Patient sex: F
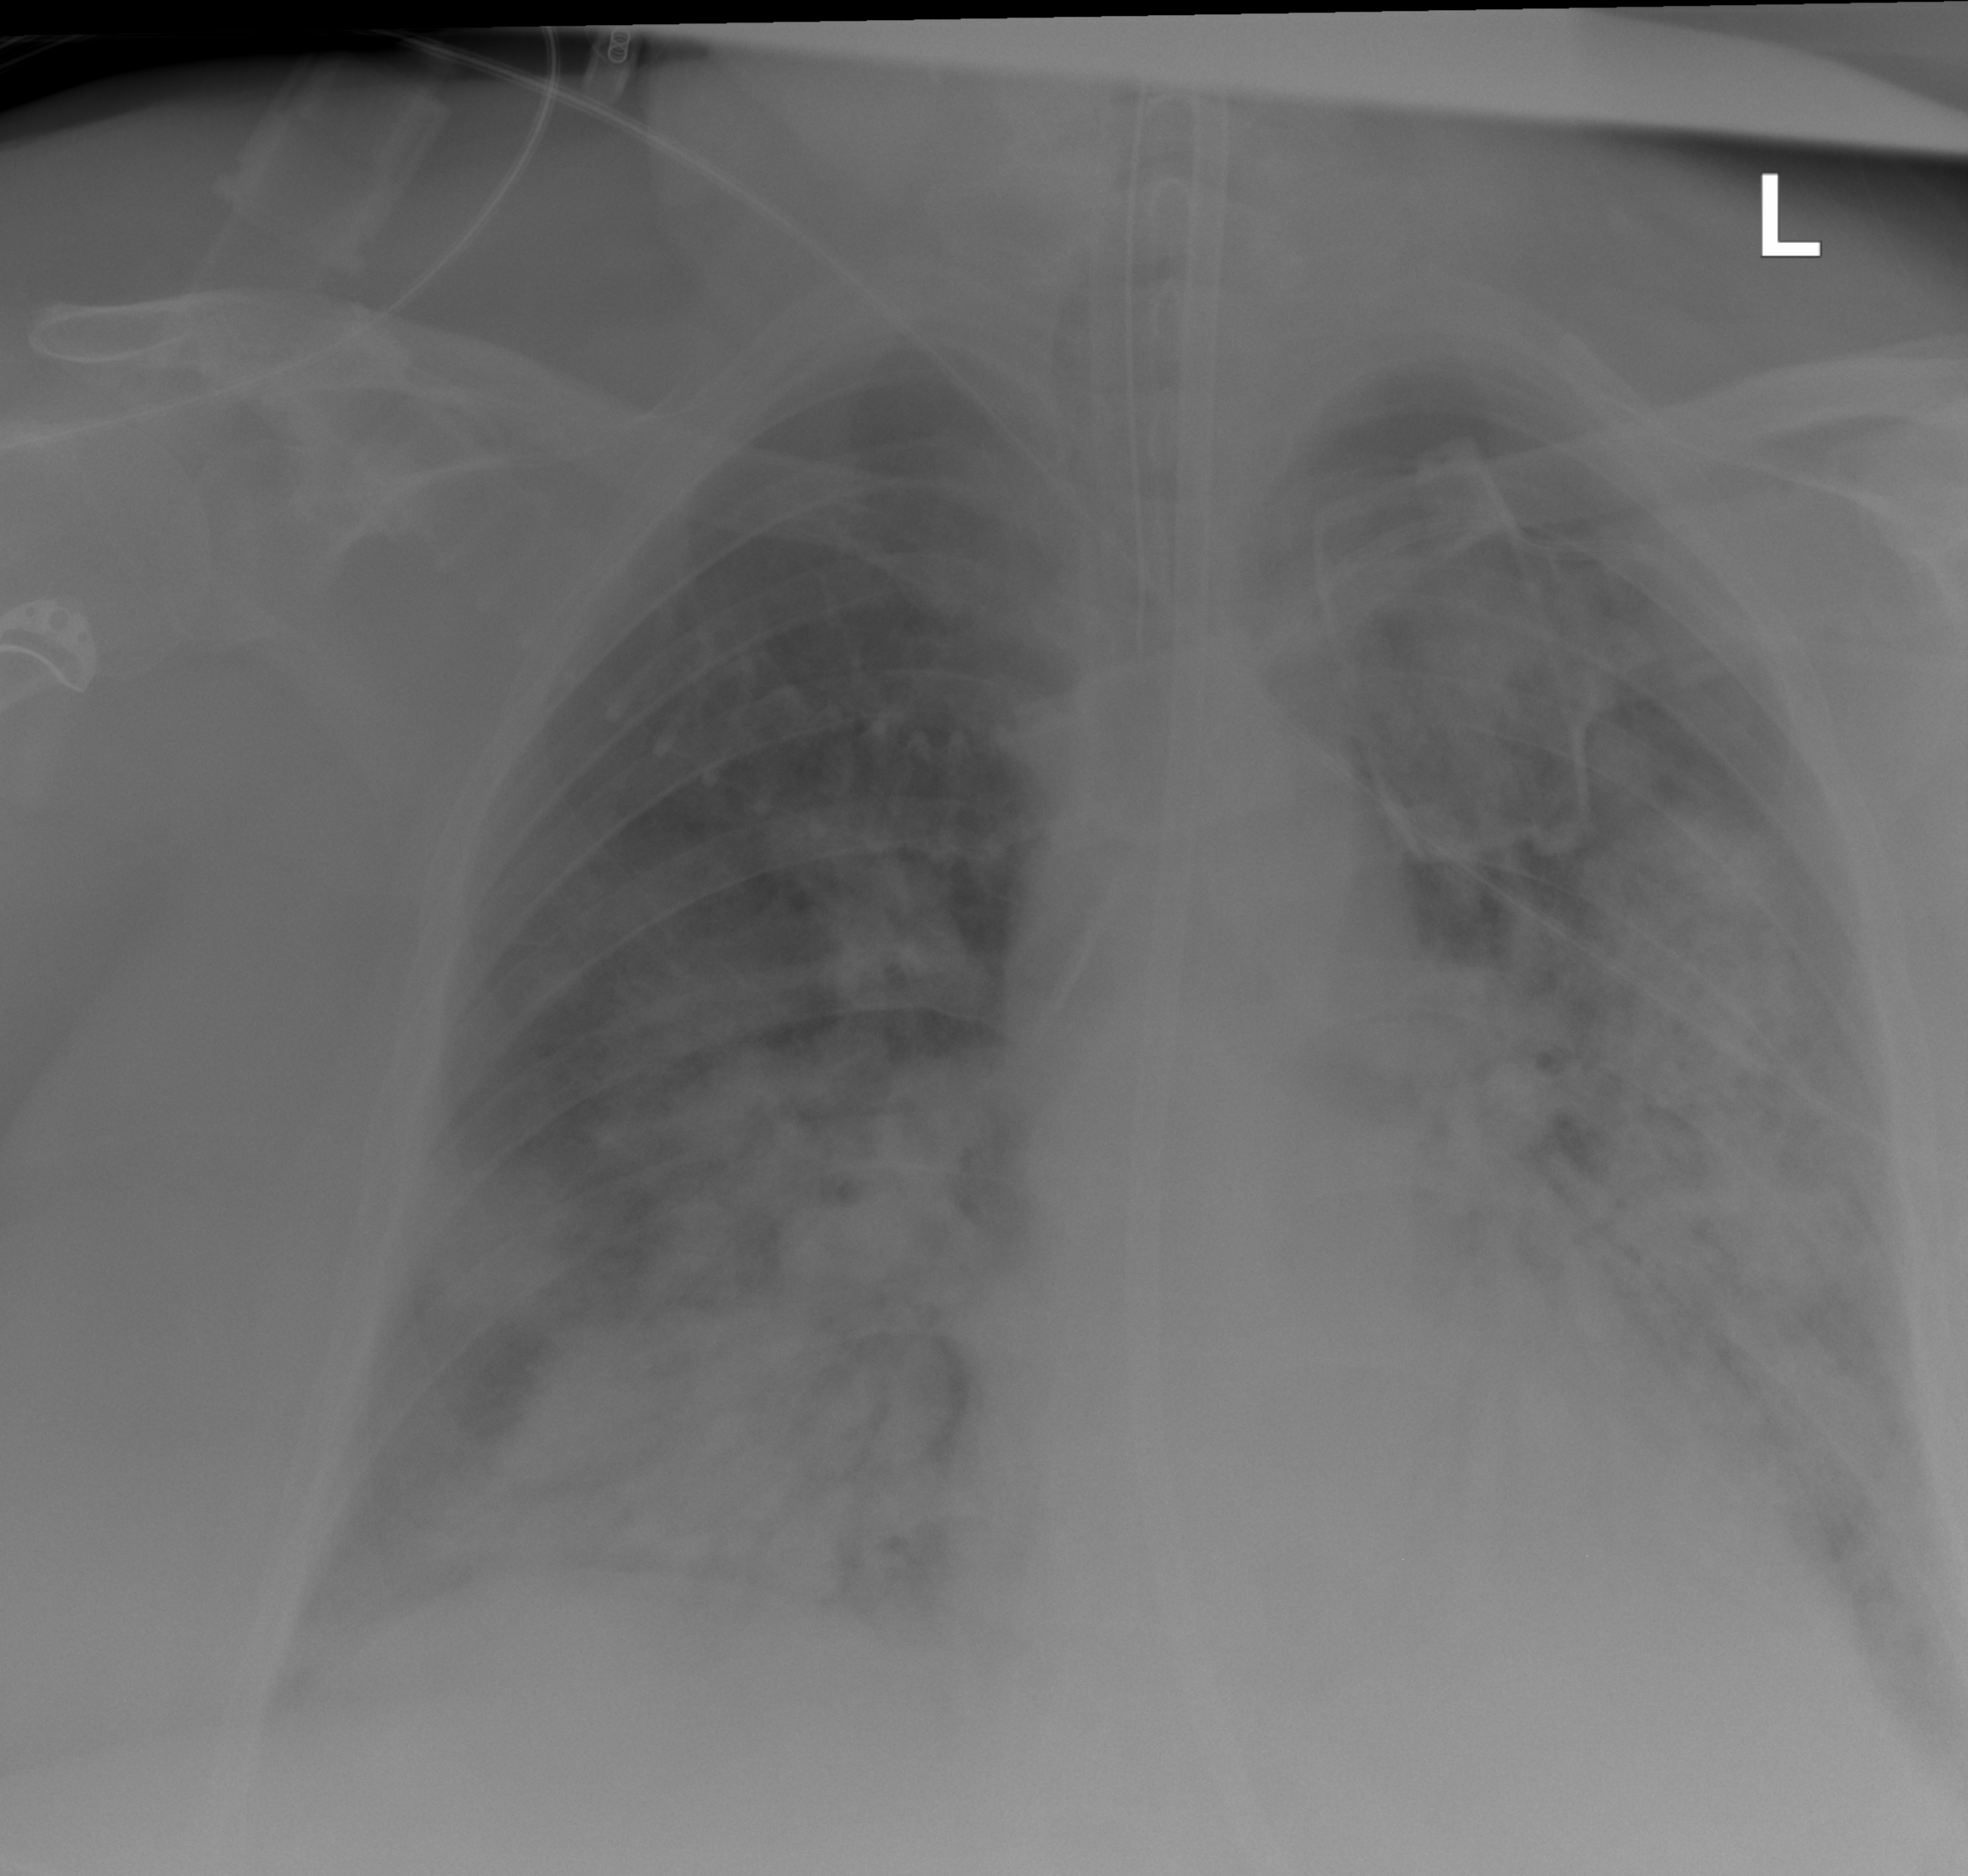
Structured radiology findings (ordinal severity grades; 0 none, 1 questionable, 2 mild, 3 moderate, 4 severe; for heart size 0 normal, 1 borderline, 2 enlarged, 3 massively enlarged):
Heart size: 2
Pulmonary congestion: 2
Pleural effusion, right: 1
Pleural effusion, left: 2
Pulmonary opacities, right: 4
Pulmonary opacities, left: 4
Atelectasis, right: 3
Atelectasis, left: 3